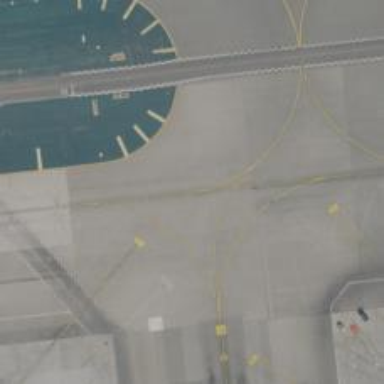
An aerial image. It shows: Image of taxiway at airport.